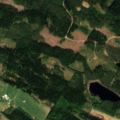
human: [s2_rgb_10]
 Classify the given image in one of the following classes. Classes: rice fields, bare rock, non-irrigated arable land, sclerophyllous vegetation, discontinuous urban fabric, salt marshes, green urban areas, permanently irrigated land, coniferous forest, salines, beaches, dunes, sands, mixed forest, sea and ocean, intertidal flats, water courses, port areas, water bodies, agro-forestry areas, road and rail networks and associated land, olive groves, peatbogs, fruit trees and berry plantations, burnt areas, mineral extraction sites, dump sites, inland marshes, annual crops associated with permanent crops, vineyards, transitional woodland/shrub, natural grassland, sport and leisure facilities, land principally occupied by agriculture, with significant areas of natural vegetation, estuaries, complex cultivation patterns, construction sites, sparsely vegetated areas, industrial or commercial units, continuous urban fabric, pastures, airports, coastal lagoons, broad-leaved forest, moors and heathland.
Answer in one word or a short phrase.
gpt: coniferous forest, mixed forest